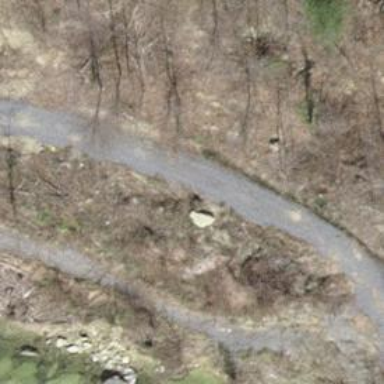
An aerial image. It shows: Bridleway with grade2 track type.